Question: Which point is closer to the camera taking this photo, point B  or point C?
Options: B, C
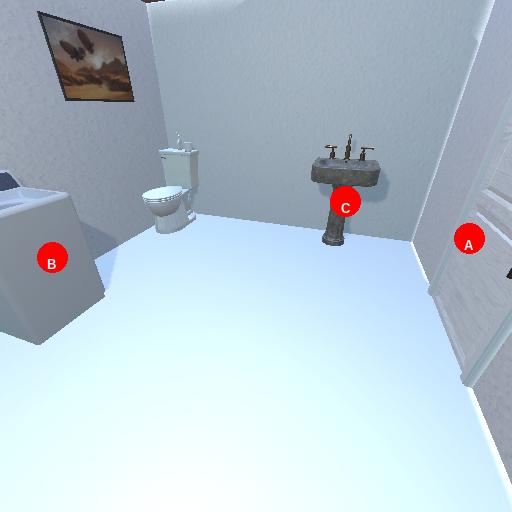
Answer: B